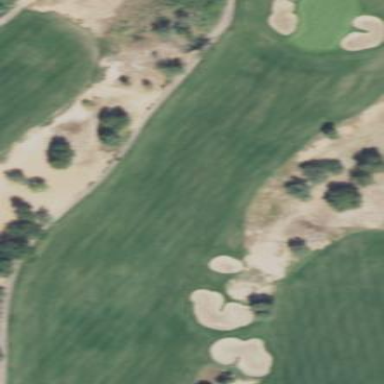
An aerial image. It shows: Golf fairway surrounded by grass.